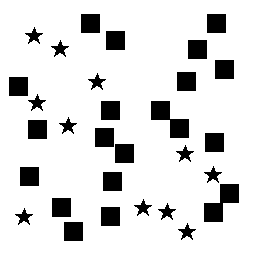
Squares: 21
Triangles: 0
Stars: 11
Total shapes: 32